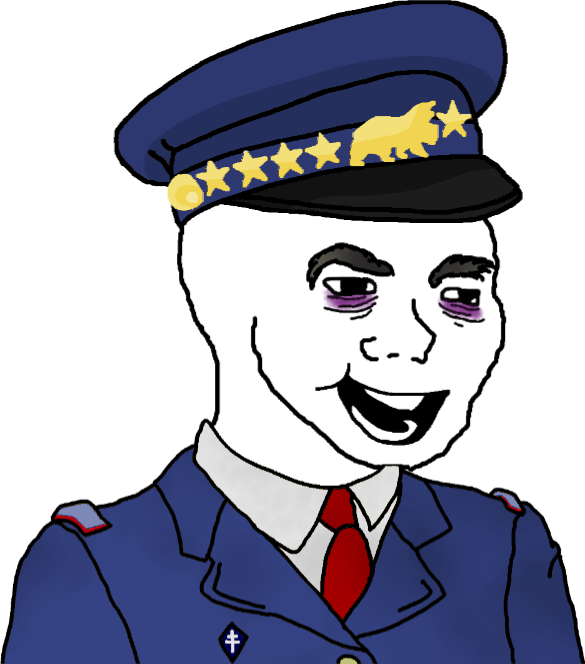
Label: 5_Smugjak